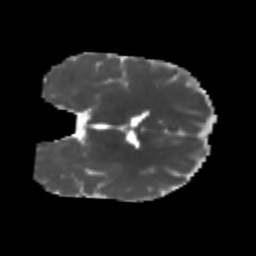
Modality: MD
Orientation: coronal
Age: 7
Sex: male
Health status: healthy